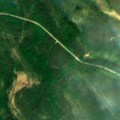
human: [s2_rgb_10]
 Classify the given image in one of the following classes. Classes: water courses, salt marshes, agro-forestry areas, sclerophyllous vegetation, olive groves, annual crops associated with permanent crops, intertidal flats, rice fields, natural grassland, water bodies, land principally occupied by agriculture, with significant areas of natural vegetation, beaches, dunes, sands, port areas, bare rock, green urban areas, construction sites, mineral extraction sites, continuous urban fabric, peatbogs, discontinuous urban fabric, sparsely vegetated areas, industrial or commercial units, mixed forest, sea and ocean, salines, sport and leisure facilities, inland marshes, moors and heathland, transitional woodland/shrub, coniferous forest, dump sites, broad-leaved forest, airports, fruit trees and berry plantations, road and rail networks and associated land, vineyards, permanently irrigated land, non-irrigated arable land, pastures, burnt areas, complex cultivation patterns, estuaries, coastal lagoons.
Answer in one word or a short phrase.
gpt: coniferous forest, mixed forest